Brain MRI, t1w sequence, axial 2D slice.
Patient: age 3, sex F, weight 95 kg, height 1.95 m
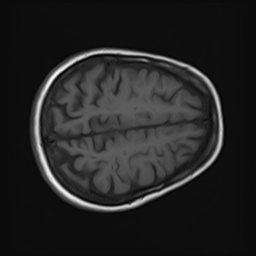